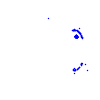
Particle: proton